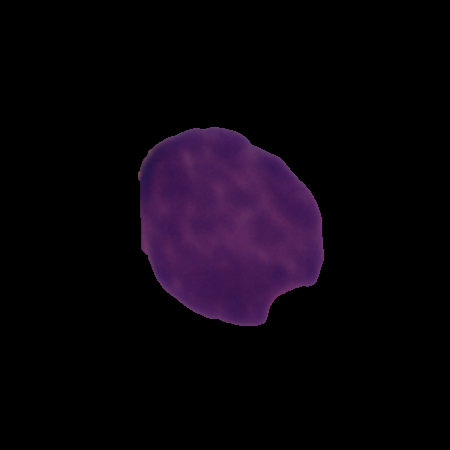
Label: cancer